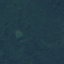
Label: Forest